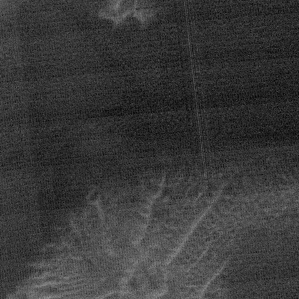
Label: frost